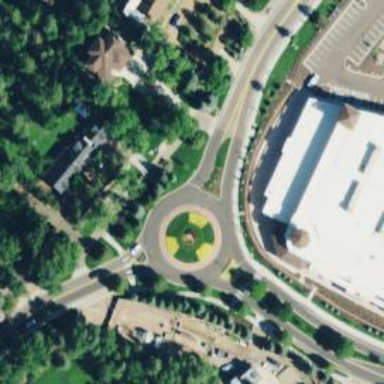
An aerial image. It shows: Tertiary road made of asphalt leading to roundabout junction.